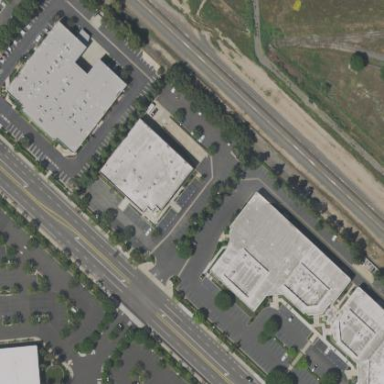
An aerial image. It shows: Commercial area.